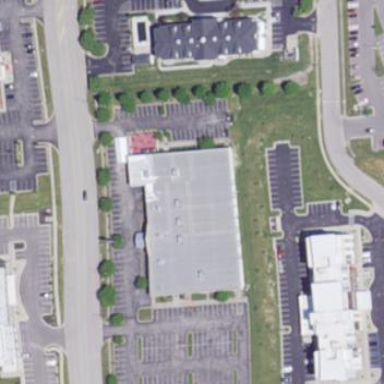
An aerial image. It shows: Building with bowling alley inside.